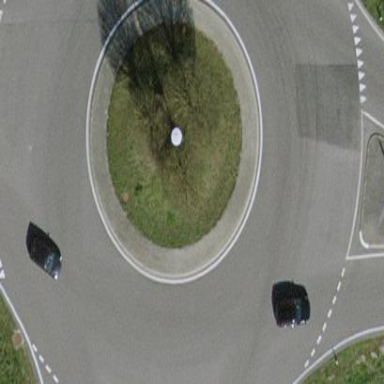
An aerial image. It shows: Secondary road leading to roundabout.